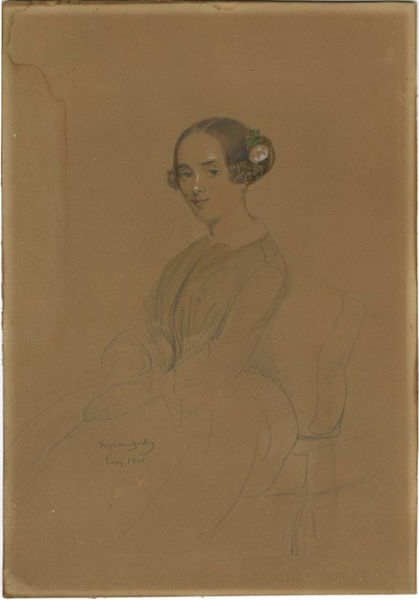
Titel: Portrait of a Young Lady
Künstler: Boris Kustodiev
Standort: Amherst (Massachusetts, USA)
Institution: Mead Art Museum, Amherst College
Schlagwörter: blue, chair, cushion, hands, red, white, women, arm, black, bun, buns, collar, dark, dress, face, female, gray, green, grey, hair, lady, nose, old, painting, portrait, seat, sit, sitting, skirt, sleeve, woman, picture, brown, hand, flower, frau, fruit, skin, girl, head, young, eyes, ribbon, light, drawing, paper, bodice, shadow, brow, chin, mouth, sketch, curls, smile, human, arms, cheeks, neck, pose, cat, draft, style, coloured, signature, pencil, eye, legs, book, lips, cheek, eyebrows, clothing, forehead, skeleton, eyebrow, skull, zeichnung, fragment, spiegel, skizze, brwon, braid, pleats, bleistift, brows, cushions, scetch, parchment, stain, name, sketching, limbs, highlight, posing, sking, 1945, unvollstaendig, single, flowers in her hair, darts, center part, penils, taupe